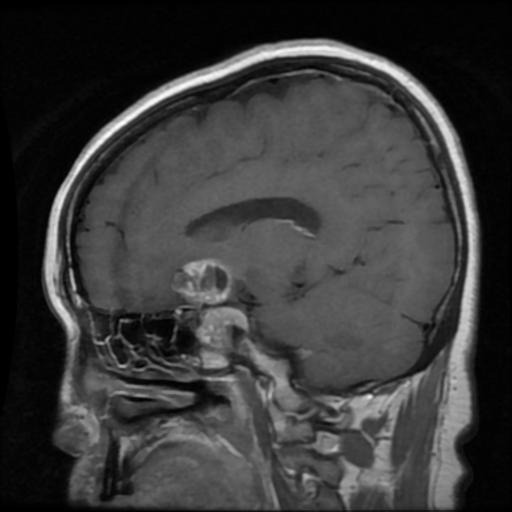
Label: pituitary